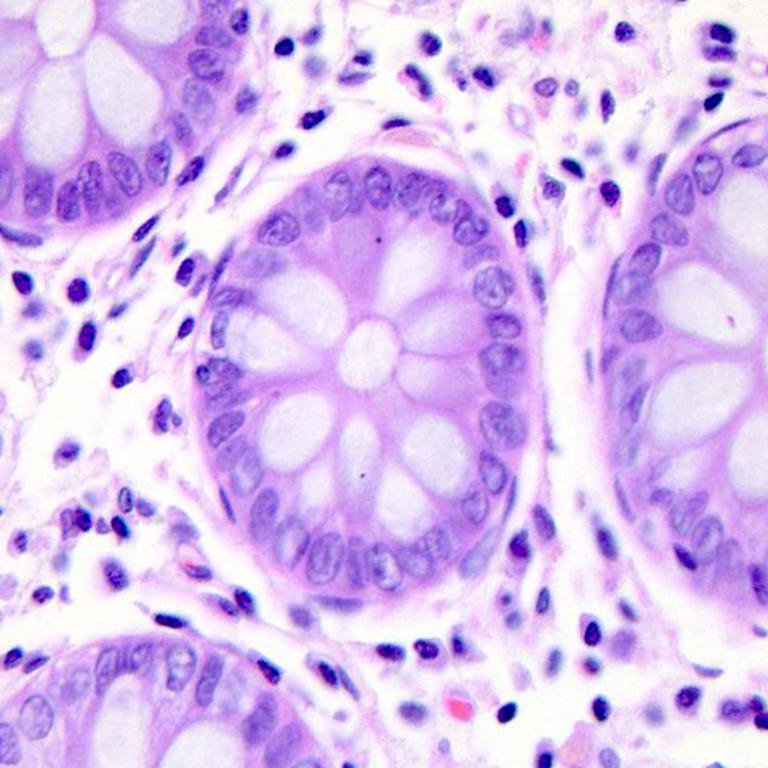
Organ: colon
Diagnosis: benign